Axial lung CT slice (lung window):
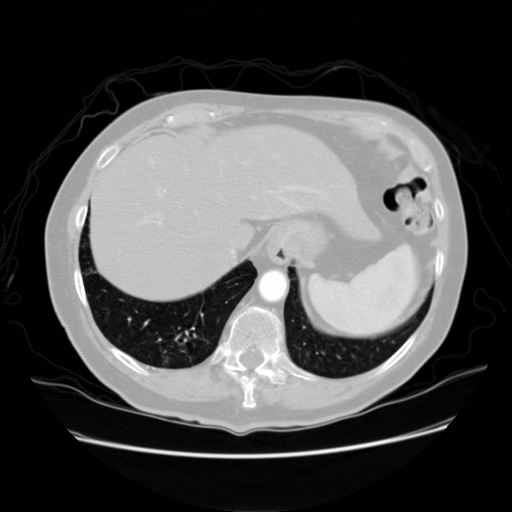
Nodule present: no